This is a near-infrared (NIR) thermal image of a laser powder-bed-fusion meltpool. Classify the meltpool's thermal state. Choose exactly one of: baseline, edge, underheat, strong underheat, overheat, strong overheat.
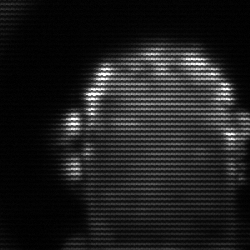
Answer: baseline